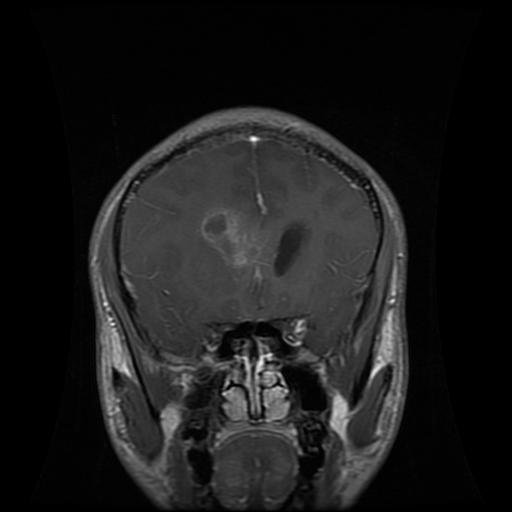
Label: glioma